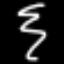
Label: squiggle